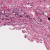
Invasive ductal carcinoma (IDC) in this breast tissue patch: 1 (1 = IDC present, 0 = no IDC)